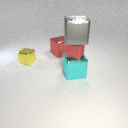
large cyan metal cube below large gray metal cube